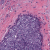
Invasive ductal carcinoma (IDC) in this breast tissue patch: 1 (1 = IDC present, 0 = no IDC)